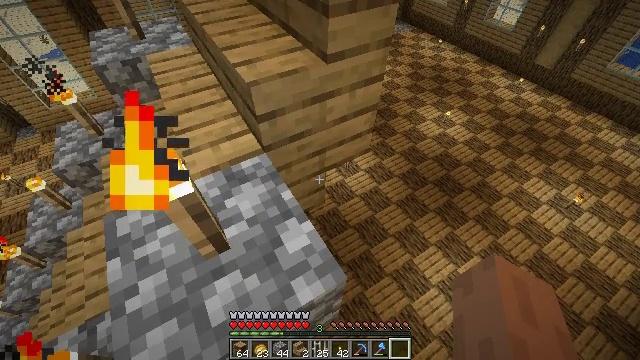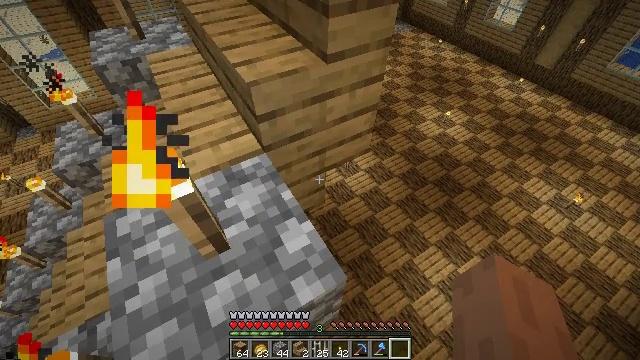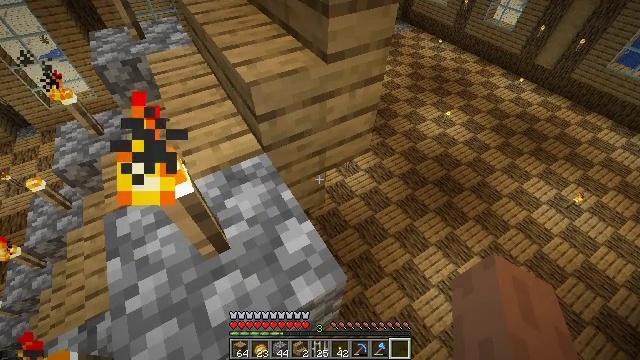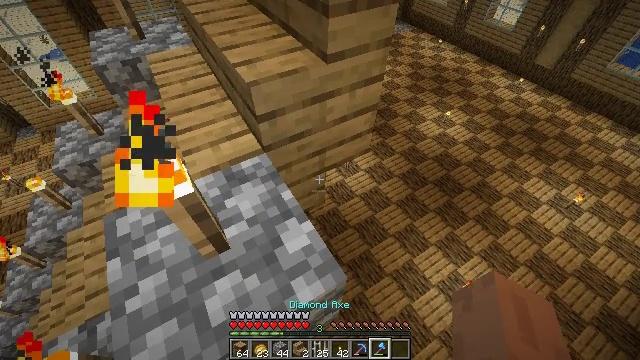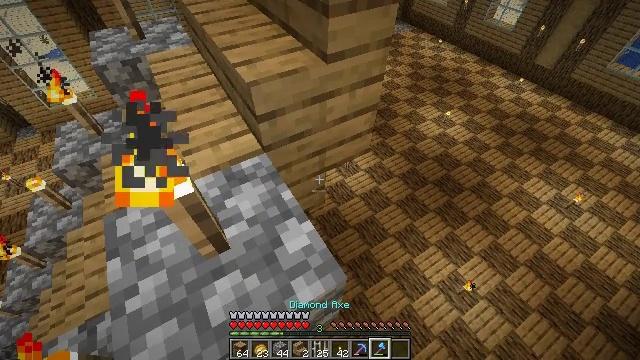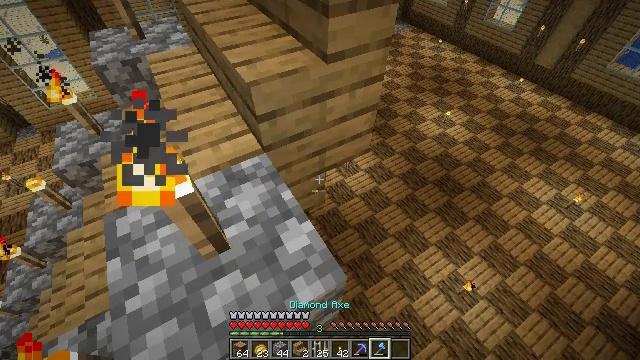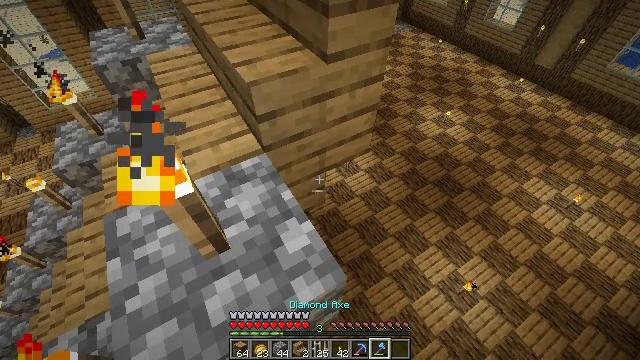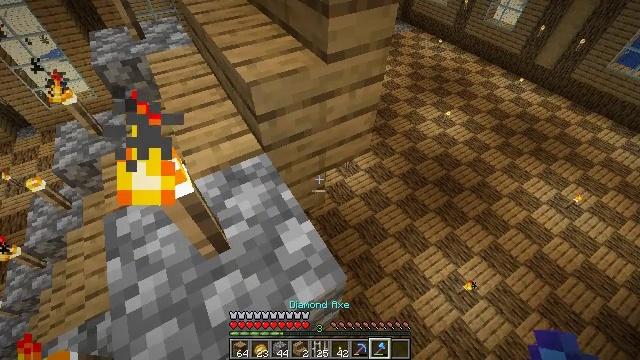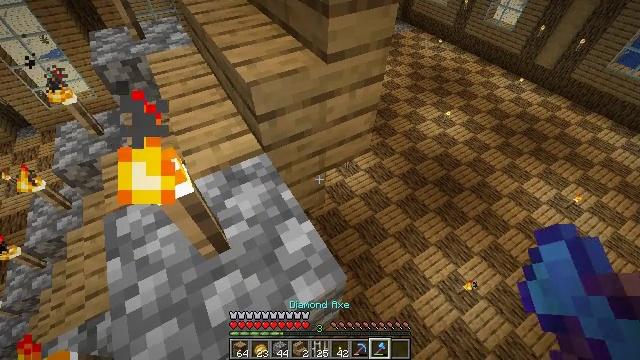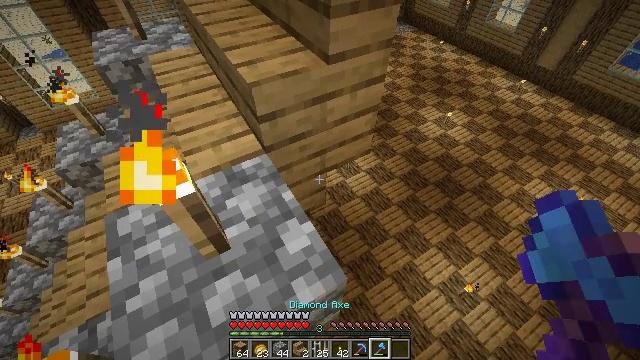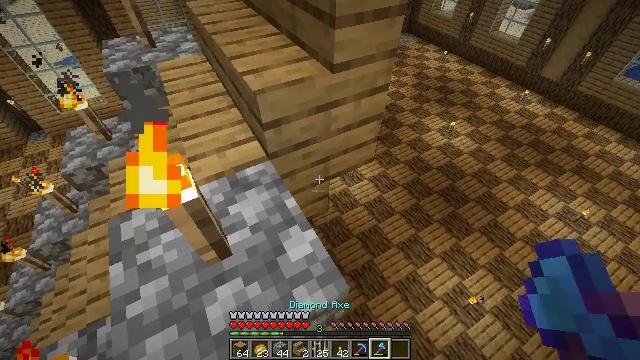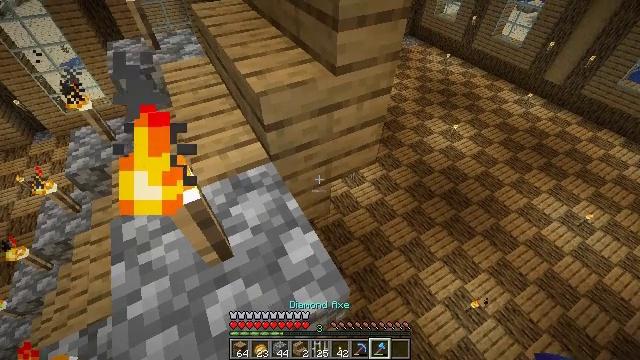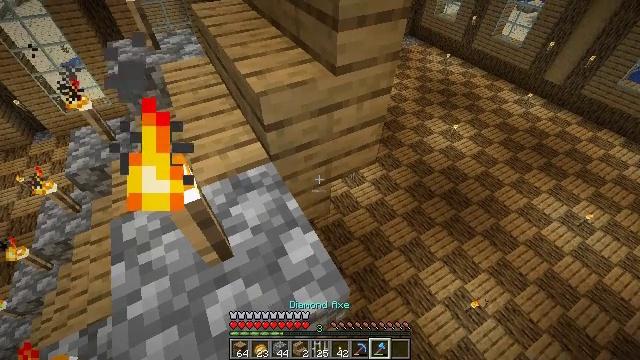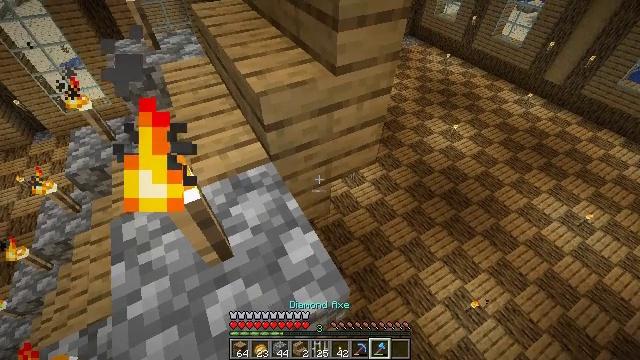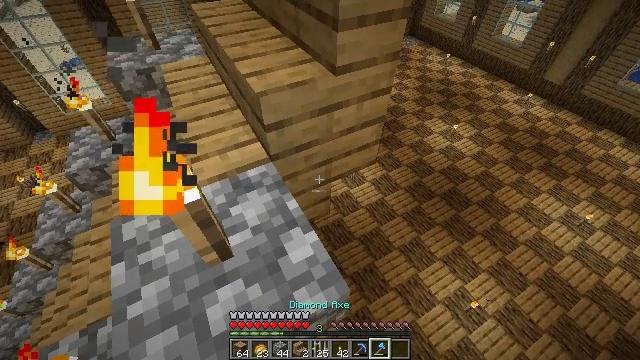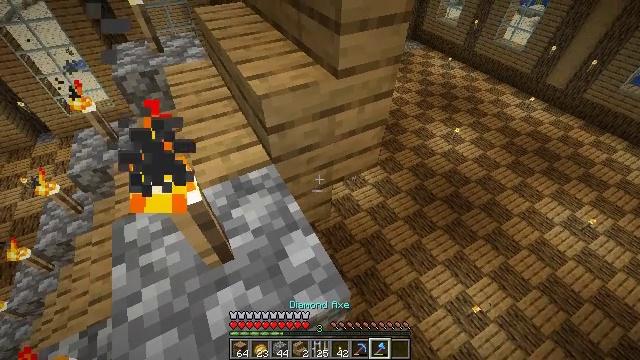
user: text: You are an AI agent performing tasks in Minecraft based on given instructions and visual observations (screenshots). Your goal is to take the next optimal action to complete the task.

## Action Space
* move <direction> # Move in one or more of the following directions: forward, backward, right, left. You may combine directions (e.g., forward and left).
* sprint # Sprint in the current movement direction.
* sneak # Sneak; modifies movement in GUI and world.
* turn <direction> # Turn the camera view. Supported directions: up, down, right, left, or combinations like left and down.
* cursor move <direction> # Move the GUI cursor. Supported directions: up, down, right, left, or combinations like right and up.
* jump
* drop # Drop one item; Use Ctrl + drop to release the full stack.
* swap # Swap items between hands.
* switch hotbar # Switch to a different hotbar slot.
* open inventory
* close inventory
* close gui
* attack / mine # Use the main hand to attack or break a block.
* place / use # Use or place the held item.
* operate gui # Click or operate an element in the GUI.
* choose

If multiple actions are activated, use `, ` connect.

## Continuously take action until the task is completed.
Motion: motion action
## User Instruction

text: Mine oak stairs.
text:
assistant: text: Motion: sneak
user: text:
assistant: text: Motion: sneak
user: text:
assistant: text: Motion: sneak
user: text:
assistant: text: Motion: sneak
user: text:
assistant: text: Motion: sneak
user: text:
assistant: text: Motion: sneak
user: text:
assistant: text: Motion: sneak
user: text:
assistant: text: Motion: sneak
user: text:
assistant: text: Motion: sneak
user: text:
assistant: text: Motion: sneak, turn left and up
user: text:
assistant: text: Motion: sneak
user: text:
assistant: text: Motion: sneak
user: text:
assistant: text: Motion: sneak
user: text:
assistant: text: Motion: sneak
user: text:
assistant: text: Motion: sneak
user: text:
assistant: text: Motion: sneak
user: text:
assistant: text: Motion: sneak, attack / mine
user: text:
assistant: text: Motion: sneak, attack / mine
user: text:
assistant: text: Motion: sneak, attack / mine
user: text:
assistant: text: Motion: sneak, attack / mine
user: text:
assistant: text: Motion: sneak, attack / mine
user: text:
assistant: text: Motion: sneak, attack / mine
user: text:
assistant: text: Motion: sneak, attack / mine